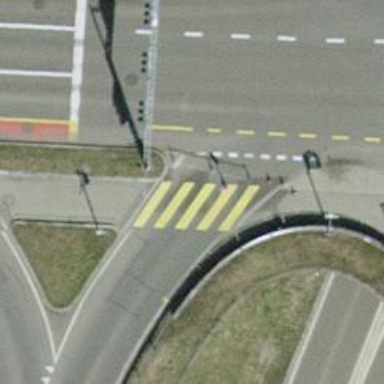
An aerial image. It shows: Road crossing with traffic signals.